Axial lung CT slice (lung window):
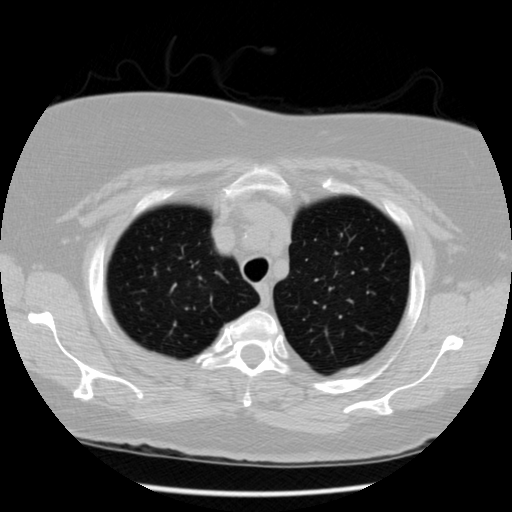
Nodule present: no